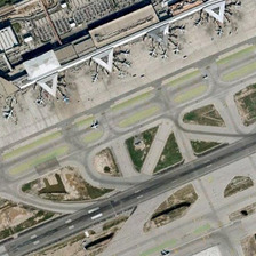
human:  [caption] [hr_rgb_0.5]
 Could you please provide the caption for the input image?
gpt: several planes are in runway while many other planes are next to four terminals in an airport .

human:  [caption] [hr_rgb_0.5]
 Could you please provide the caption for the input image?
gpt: Next to a gray building stood neat airplanes .

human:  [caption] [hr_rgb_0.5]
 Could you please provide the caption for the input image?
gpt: Four towers side by side.

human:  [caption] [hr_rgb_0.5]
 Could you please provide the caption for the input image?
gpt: A road cut across the airport .

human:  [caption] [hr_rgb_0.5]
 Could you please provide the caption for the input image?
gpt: The four spires are side by side.